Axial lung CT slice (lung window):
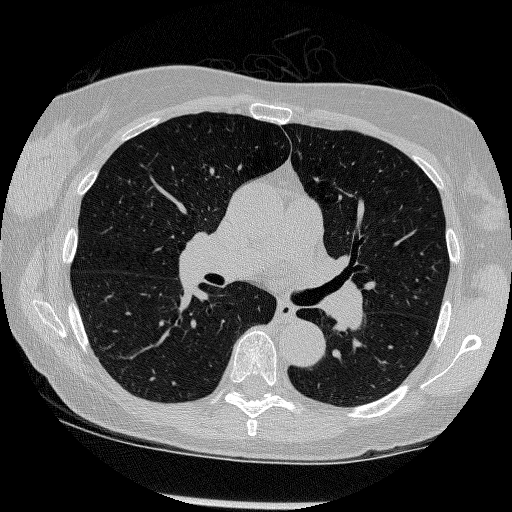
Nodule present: no